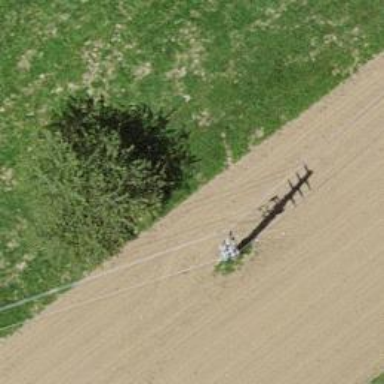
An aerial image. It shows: Utility pole in the area.